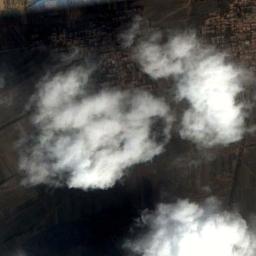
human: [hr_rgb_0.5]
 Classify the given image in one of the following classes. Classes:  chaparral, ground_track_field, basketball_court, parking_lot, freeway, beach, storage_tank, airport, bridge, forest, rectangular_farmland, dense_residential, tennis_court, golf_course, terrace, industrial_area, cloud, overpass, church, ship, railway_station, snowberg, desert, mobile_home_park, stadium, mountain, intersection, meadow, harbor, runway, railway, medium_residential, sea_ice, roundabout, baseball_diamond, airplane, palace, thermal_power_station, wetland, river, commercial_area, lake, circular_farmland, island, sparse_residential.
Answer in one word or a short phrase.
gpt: cloud